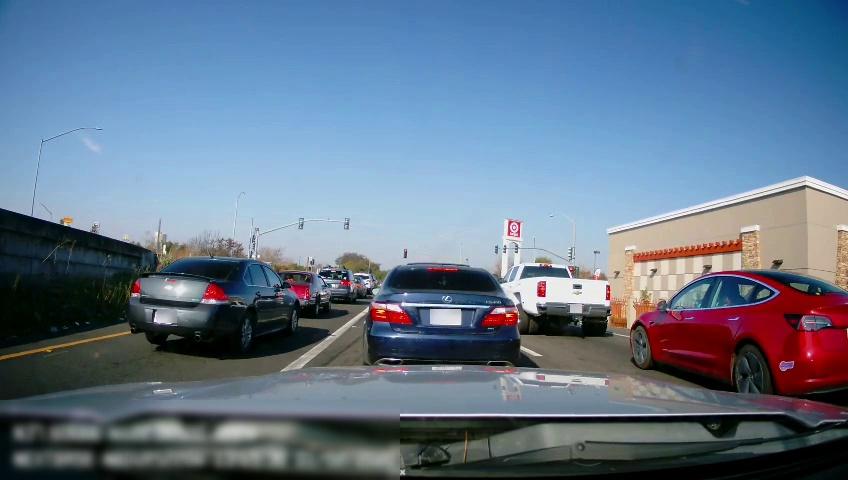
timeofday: Day
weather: Sunny
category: Drivable Space
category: Vehicles | Truck
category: Vehicles | Car
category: Vehicles | SUV
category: Vehicles | SUV
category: Vehicles | Car
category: Vehicles | SUV
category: Vehicles | Car
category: Vehicles | Car
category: Vehicles | Car
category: Lanes | Alternate Lane
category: Lanes | Alternate Lane
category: Lanes | Current Lane
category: Lanes | Current Lane
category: Traffic | Lights
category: Traffic | Lights
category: Traffic | Lights
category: Traffic | Lights
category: Traffic | Lights
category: Traffic | Lights
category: Traffic | Lights
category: Traffic | Lights
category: Traffic | Lights